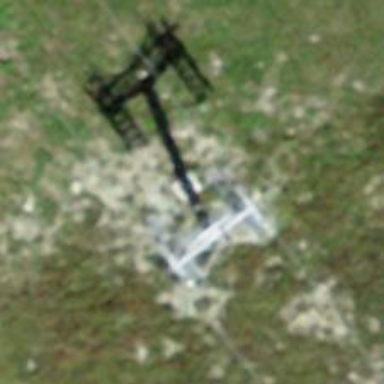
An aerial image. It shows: Chair lift.